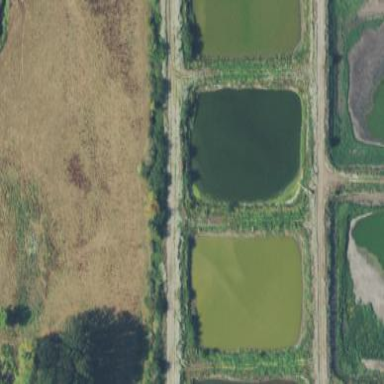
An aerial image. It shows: Reservoir of water.